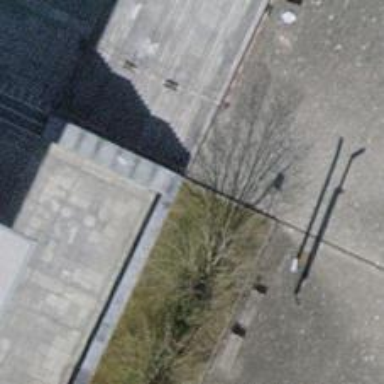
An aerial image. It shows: Steps with sett surface.